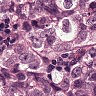
Metastatic tissue present: yes